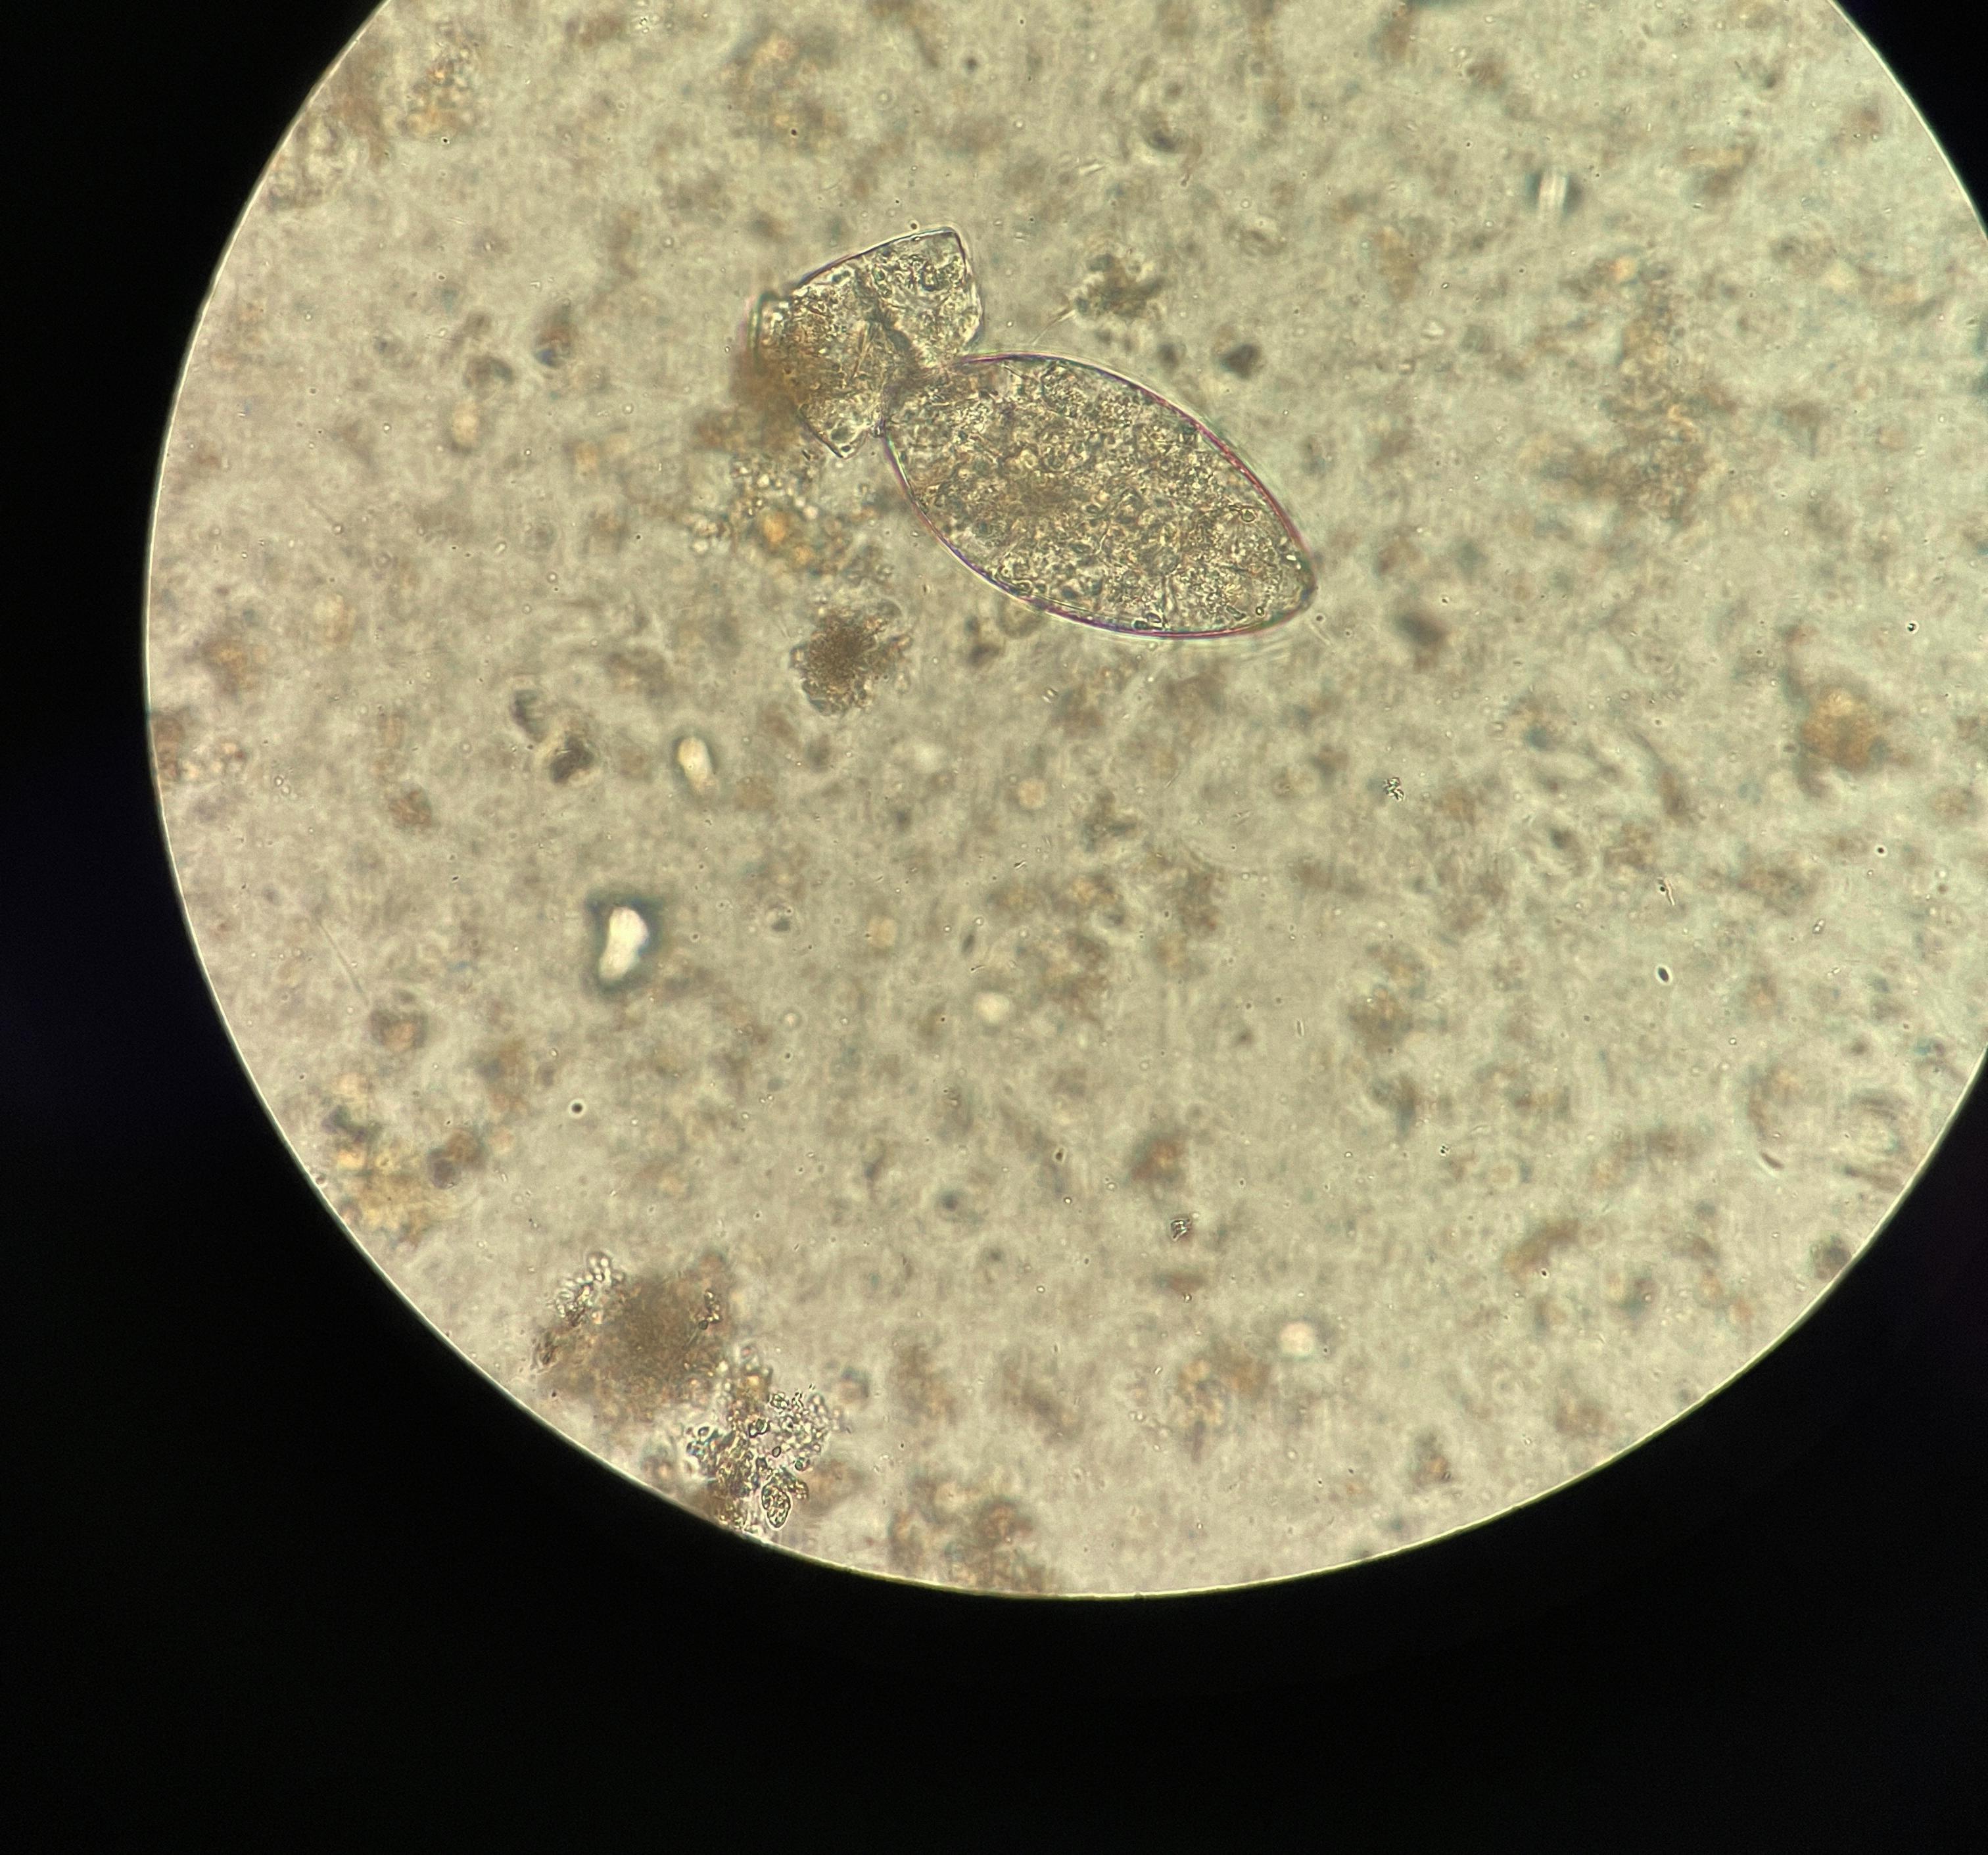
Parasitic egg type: Fasciolopsis buski